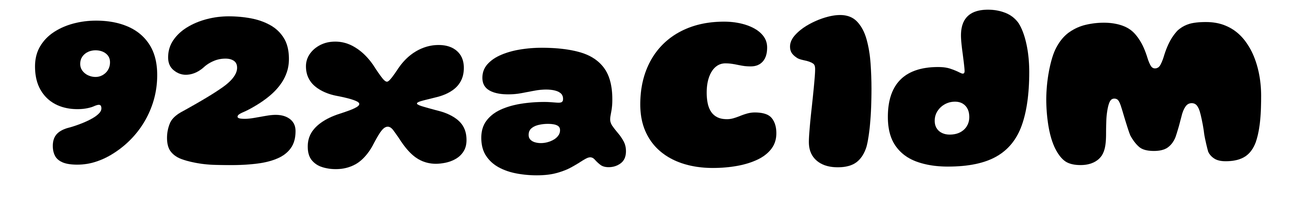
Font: Gluten_ExtraBold